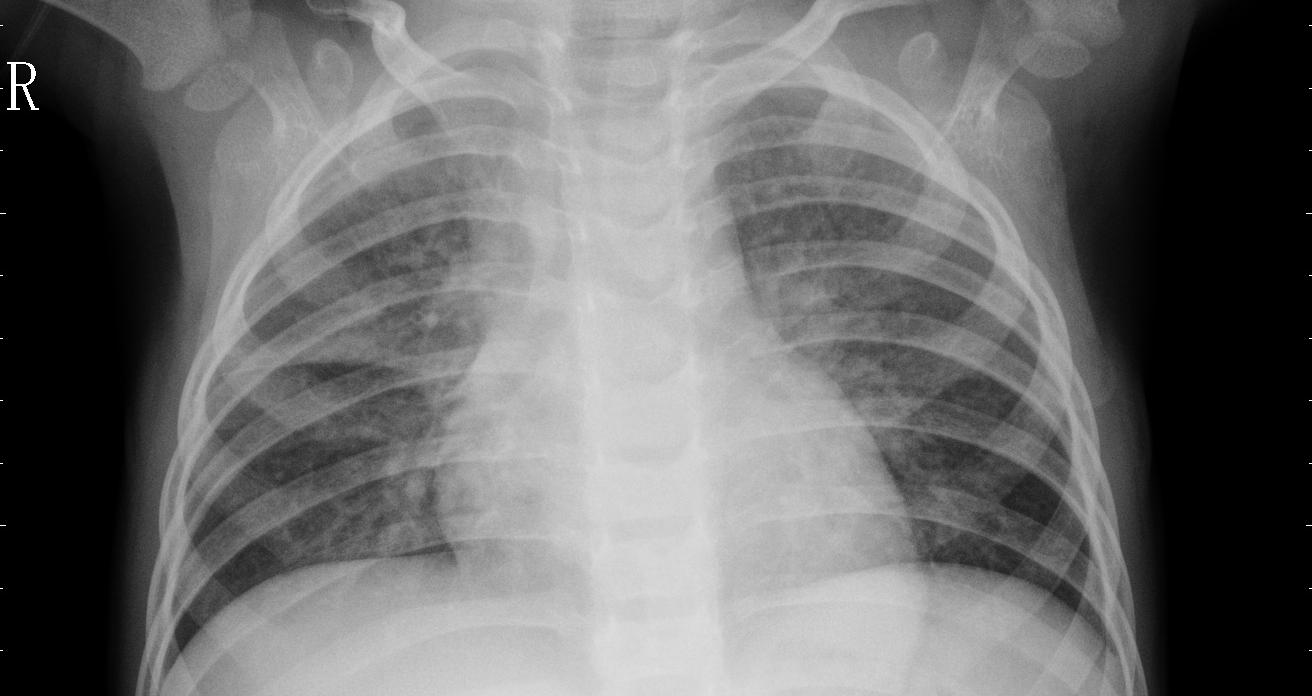
Diagnosis: PNEUMONIA